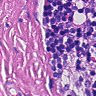
Metastatic tissue present: no